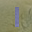
Label: 1